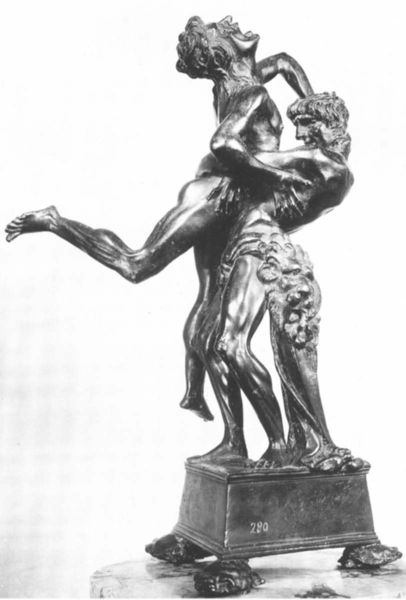
Titel: Herkules und Antaeus
Künstler: Antonio del Pollaiuolo
Institution: Florenz, Bargello
Schlagwörter: akt, kampf, kopf, kämpfer, körper, mann, nackt, bewegung, frau, männer, tanz, arme, sockel, stein, hände, locken, skulptur, statue, beine, bein, ausdruck, füsse, gewalt, muskeln, metall, bronze, plastik, podest, pieta, götter, muskel, schmerz, heben, wut, guss, schrei, stärke, nummer, ringen, ringkampf, emotion, umschlungen, ringer, affekt, ringkamof, hebt